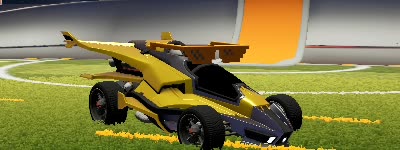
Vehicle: aftershock